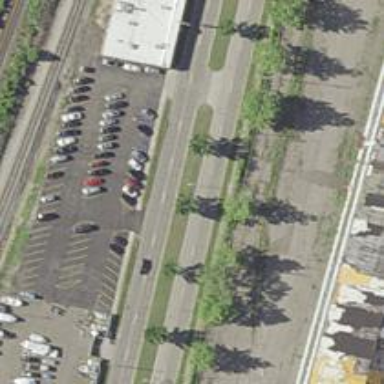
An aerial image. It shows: Parking area with surface.